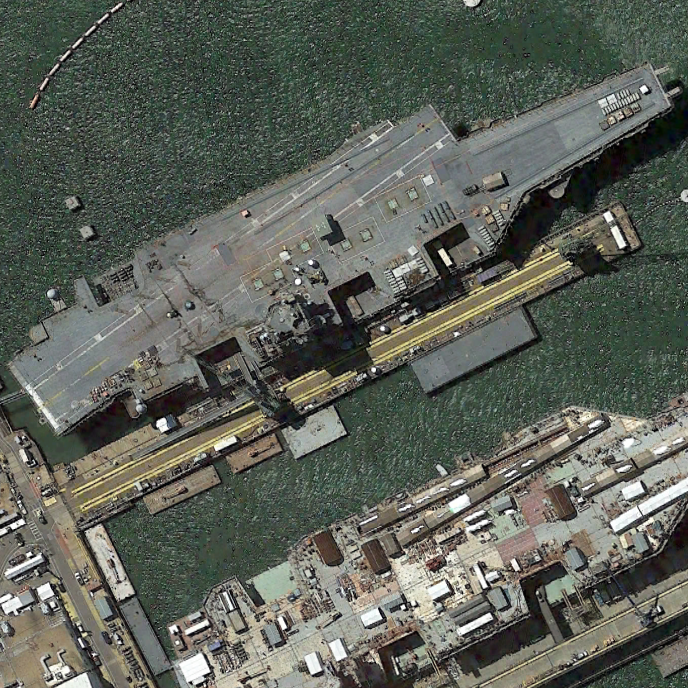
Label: aircraft_carrier